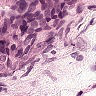
Metastatic tissue present: yes